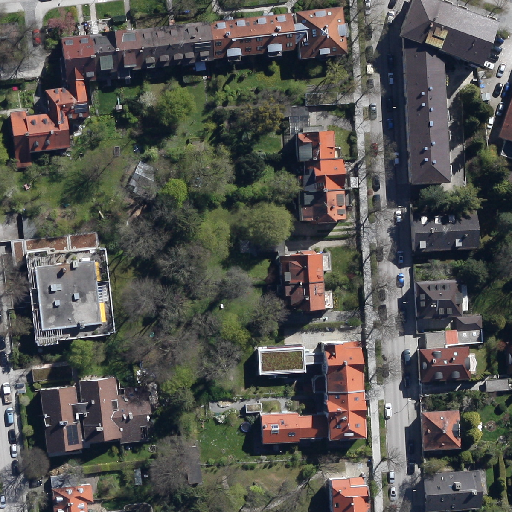
Referring expression: building along the road